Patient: sex M, age 85
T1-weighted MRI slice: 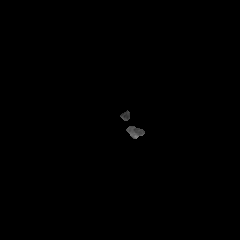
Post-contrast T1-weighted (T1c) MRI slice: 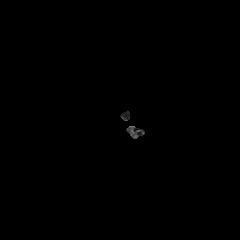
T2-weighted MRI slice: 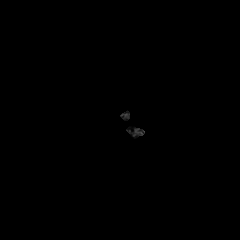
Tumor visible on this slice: no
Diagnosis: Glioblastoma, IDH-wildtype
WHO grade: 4